Question: I am using IntelliJ and it comes with SVN support by default. In IntelliJ I am using host lets say: svn+ssh://hostname.com and I can checkout files from this place with no problems. IntelliJ asks for a private key which I provide, then my username and my password and it all works fine..
Now when I use PuTTY I provide the same host name ( svn+ssh://hostname.com ) and I provide the same private key in Connection\SSH\Auth part of the software. Then I click "Open" but all I get is:

What can it be that I am doing wrong in a such simple process?
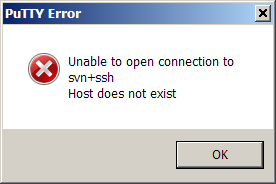
Answer: Two suggestions:
First, try just connecting to "hostname.com" - remove the ssh:// etc.
If that fails, try using the IP address for your host rather than the name.